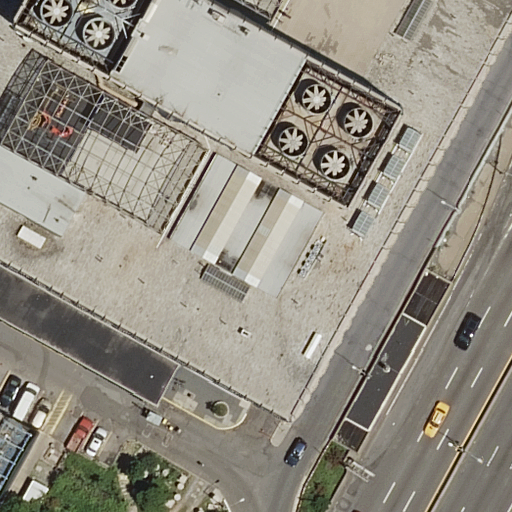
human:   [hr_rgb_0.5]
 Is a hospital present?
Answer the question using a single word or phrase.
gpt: yes

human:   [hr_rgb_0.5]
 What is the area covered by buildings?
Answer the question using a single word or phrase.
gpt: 67m2

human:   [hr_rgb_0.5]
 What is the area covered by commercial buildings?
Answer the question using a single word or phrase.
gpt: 0m2

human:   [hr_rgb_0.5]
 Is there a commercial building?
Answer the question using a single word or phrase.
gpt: no

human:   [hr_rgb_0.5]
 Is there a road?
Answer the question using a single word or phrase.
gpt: yes

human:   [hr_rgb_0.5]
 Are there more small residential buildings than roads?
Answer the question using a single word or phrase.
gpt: no

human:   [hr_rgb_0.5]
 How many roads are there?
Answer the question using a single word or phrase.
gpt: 10

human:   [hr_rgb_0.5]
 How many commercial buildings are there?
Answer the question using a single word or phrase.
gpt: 0

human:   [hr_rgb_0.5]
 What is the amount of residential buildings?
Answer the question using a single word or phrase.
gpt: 1

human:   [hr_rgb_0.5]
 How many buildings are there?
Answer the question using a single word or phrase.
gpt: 1

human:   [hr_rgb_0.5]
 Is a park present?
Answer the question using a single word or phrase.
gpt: yes

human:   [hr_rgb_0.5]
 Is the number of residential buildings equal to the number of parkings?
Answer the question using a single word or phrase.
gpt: yes

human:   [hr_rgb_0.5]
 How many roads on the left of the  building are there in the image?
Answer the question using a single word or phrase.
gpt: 10

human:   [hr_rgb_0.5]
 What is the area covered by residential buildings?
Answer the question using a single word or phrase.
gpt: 67m2

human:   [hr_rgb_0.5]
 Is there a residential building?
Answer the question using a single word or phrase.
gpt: yes

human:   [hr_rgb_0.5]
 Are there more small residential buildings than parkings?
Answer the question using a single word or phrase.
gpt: no

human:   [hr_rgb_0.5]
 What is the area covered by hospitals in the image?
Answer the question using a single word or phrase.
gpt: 2744m2

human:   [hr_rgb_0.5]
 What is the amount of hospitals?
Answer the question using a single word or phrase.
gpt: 1

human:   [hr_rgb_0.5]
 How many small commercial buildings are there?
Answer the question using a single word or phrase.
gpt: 0

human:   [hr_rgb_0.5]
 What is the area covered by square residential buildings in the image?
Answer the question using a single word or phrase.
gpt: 0m2

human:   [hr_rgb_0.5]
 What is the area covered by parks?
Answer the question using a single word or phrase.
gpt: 381m2

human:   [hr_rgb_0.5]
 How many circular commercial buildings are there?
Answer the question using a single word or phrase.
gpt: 0

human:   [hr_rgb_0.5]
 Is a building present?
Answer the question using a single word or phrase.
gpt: yes

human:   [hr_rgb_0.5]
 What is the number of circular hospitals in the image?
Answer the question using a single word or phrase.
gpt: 0

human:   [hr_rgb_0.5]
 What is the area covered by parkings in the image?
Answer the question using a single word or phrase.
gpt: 96m2

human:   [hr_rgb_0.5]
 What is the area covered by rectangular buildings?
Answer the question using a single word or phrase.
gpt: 67m2

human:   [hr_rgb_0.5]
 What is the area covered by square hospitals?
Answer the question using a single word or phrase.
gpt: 0m2

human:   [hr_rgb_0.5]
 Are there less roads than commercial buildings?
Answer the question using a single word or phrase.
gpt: no

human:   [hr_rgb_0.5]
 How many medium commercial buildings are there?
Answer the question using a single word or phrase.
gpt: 0

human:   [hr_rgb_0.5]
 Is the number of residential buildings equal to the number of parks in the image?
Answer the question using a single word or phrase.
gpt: yes

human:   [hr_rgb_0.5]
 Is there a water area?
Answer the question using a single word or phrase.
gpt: no

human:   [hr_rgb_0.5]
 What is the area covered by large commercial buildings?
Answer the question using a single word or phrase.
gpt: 0m2

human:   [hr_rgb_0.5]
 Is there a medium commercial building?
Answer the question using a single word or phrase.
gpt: no

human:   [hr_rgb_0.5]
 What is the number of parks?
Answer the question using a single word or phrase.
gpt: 1

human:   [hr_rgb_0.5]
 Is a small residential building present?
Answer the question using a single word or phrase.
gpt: yes

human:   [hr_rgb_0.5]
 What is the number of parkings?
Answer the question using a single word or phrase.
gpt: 1

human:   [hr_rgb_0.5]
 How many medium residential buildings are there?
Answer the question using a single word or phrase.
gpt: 0

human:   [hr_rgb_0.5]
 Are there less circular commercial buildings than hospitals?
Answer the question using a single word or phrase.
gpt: yes

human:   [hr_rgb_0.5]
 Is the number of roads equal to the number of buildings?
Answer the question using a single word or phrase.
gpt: no

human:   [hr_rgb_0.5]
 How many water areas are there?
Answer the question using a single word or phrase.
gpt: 0

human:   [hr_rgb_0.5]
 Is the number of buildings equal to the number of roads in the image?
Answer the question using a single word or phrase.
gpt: no

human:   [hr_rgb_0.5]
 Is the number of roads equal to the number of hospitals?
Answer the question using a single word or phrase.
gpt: no

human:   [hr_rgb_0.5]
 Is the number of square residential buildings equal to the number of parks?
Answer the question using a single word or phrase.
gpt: no

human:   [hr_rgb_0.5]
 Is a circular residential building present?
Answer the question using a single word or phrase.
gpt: no

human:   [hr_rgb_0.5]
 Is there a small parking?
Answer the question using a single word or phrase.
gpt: yes

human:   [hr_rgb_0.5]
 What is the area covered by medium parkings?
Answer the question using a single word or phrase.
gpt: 0m2

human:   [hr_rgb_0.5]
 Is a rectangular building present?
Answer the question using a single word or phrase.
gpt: yes

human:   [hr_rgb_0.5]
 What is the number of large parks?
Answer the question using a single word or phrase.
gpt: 0

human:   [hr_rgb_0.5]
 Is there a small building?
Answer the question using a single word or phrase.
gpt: yes

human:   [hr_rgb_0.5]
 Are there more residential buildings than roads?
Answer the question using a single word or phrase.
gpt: no

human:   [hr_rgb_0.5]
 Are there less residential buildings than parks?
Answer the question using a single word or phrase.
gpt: no

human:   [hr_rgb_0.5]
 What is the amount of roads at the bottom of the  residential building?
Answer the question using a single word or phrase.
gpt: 10

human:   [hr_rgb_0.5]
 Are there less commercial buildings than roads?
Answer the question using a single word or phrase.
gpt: yes

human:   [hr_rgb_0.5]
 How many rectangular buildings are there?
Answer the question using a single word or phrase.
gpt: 1

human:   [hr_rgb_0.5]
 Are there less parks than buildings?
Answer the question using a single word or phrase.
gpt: no

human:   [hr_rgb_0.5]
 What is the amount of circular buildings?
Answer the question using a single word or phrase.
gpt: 0

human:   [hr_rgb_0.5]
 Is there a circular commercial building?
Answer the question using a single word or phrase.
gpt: no

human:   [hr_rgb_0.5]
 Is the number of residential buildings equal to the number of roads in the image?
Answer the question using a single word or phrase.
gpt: no

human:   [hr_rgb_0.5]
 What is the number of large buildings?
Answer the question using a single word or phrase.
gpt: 0

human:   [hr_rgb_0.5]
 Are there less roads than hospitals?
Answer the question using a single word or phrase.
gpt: no

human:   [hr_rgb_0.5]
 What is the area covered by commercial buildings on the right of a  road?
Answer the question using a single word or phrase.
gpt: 0m2

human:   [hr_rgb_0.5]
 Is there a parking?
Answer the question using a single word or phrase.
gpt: yes

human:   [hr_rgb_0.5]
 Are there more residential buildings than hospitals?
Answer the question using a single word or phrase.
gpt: no

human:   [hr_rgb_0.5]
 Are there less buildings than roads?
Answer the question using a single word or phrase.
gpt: yes